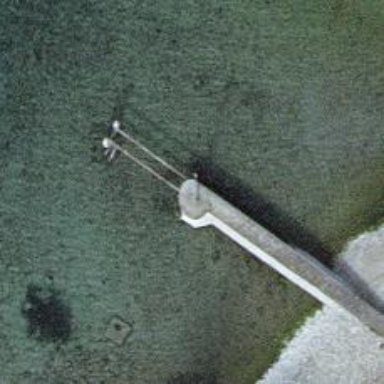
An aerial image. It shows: Man-made pier.